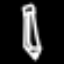
Label: pencil